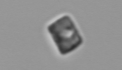
Label: Bacillariophyceae_morphotype1